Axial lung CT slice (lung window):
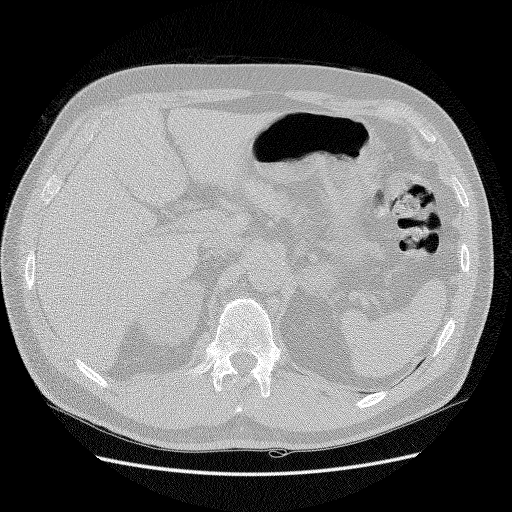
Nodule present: no